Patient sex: F
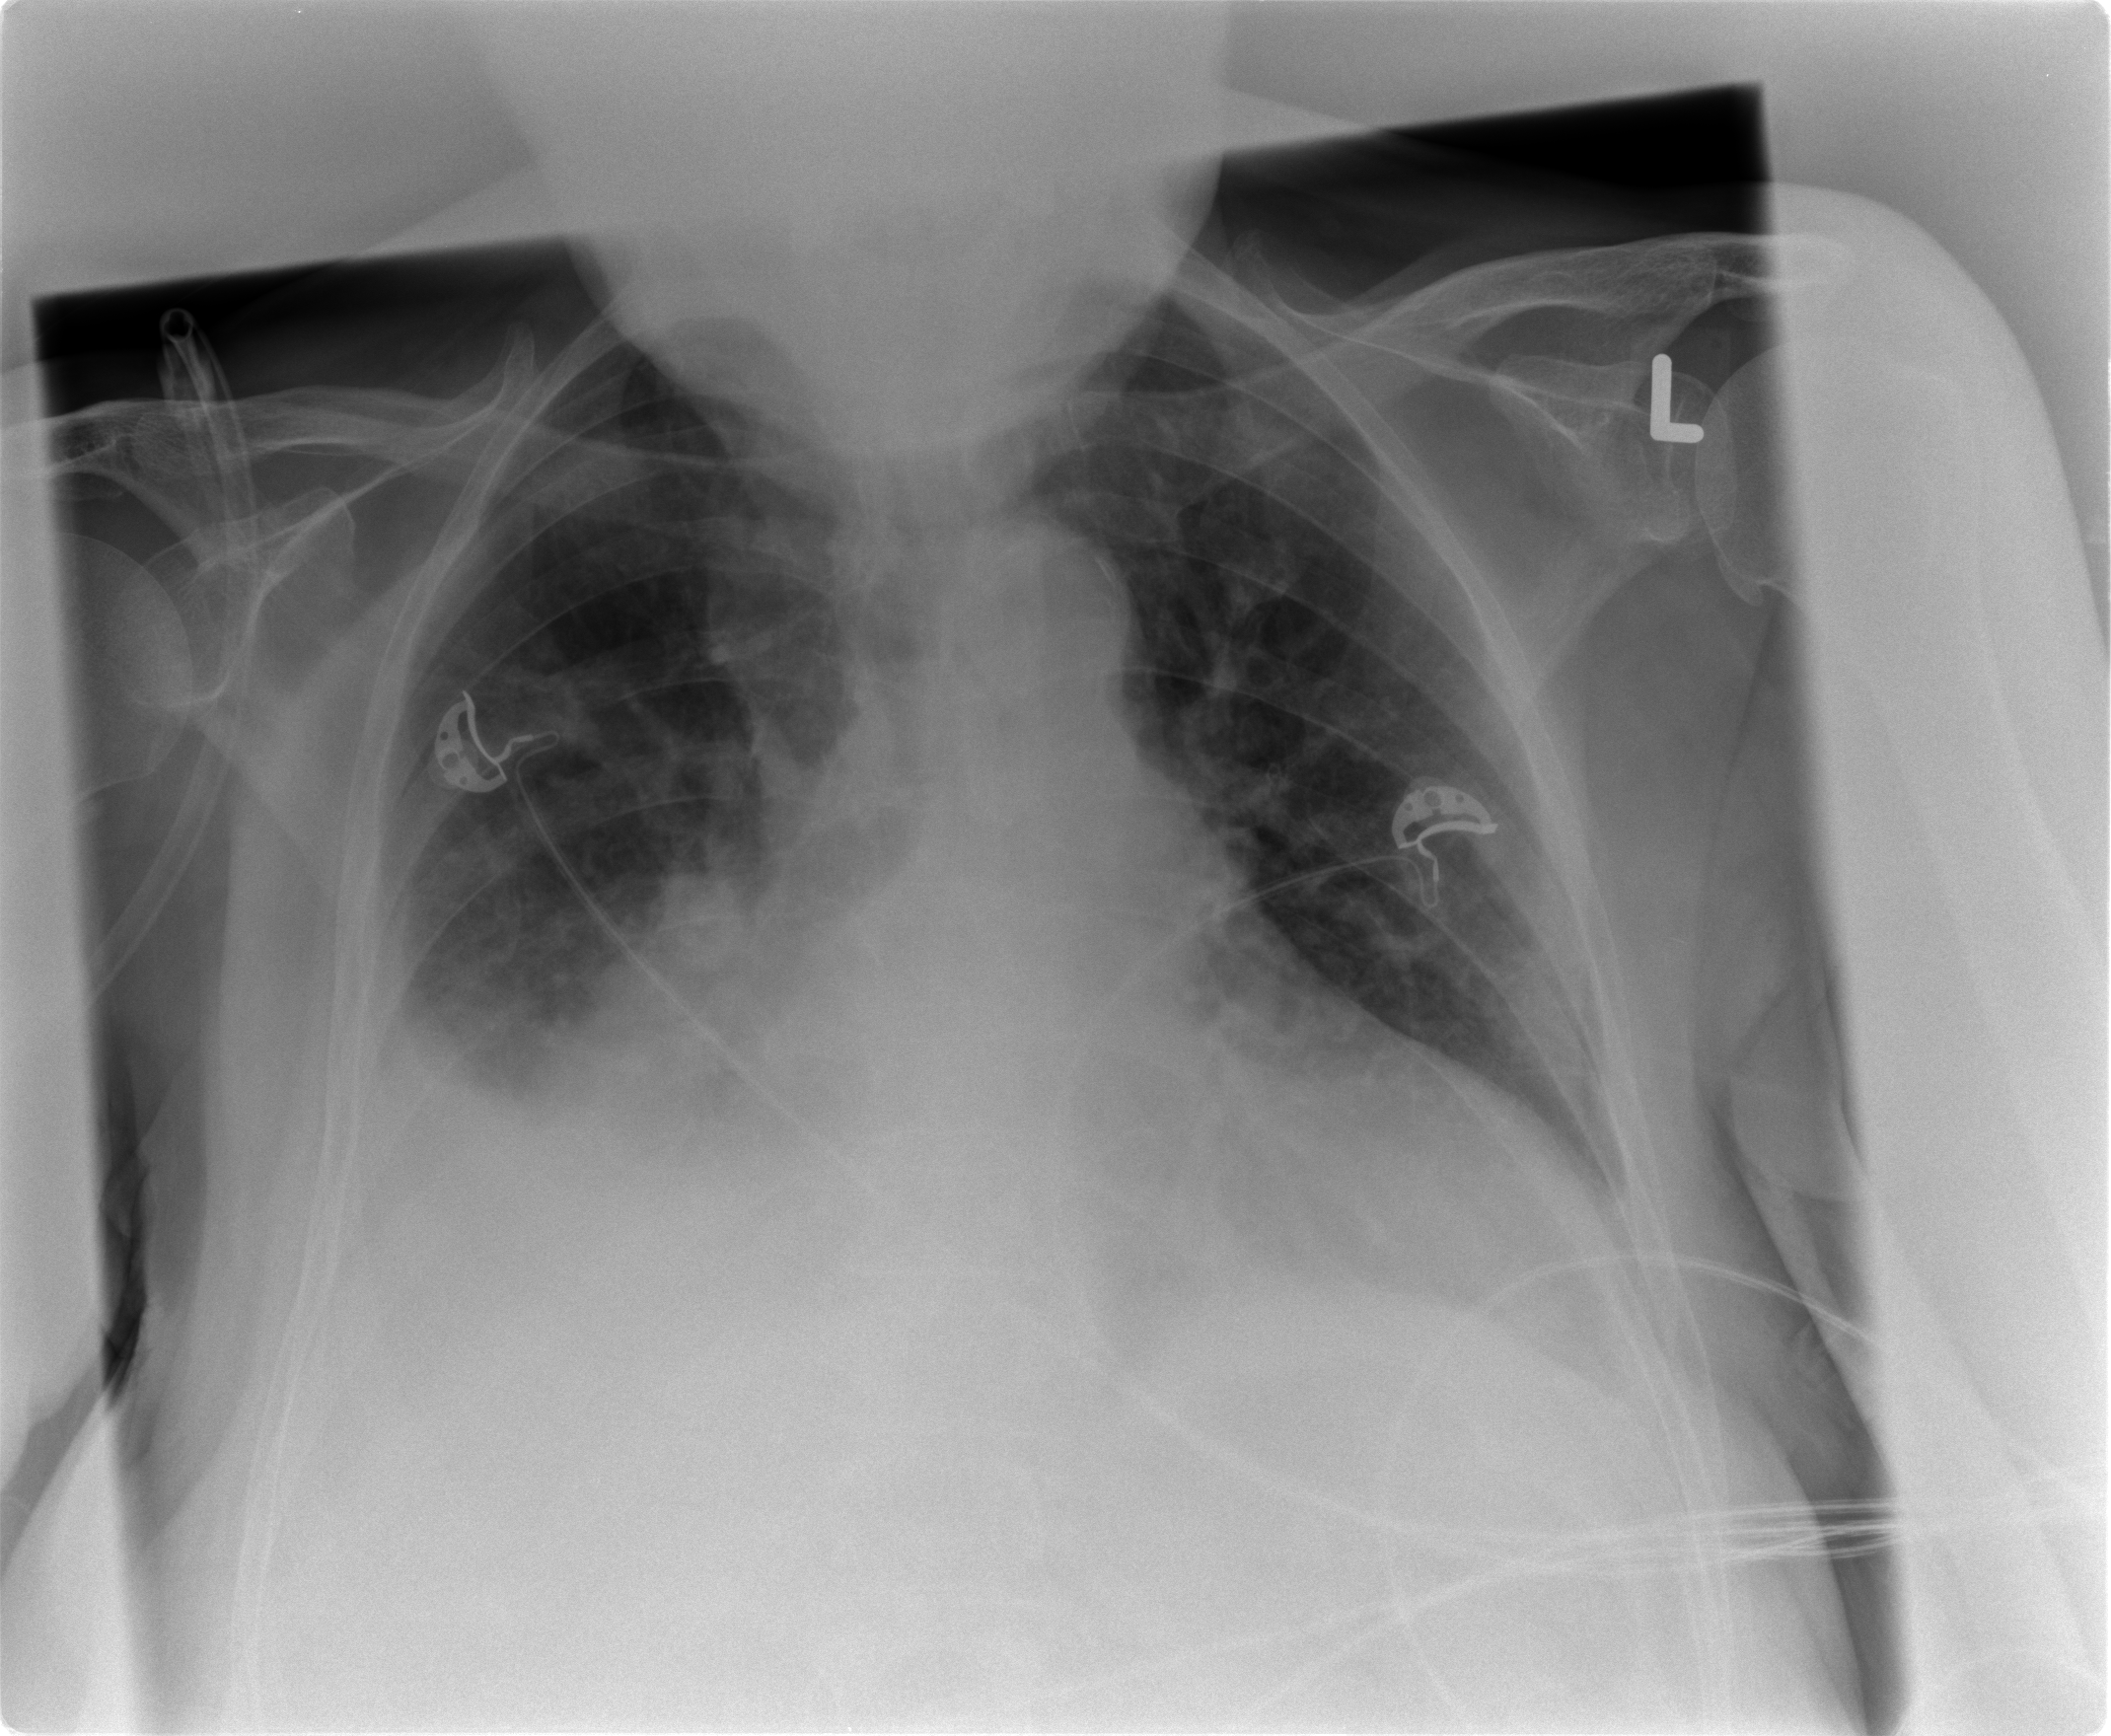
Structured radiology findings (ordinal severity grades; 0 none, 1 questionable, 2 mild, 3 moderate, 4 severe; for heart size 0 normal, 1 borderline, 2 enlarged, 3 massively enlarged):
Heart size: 3
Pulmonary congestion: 0
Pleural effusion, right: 3
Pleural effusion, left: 0
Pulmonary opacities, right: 0
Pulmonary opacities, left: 0
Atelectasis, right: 4
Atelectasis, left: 1